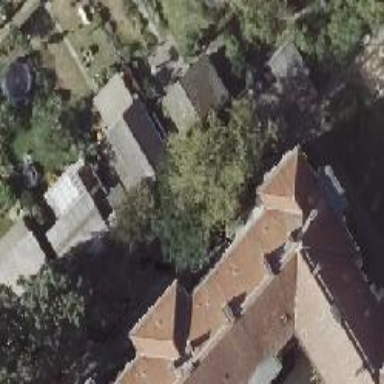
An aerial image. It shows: Residential building with double saltbox roof shape.